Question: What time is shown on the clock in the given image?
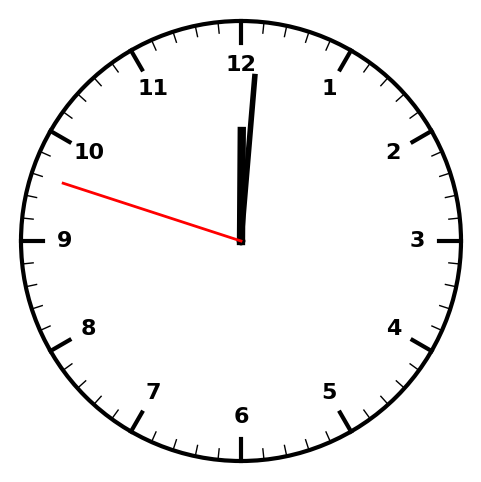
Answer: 12:00:48